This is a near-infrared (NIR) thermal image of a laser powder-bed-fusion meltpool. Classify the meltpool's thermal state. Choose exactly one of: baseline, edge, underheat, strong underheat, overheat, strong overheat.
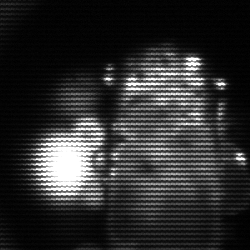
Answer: strong underheat